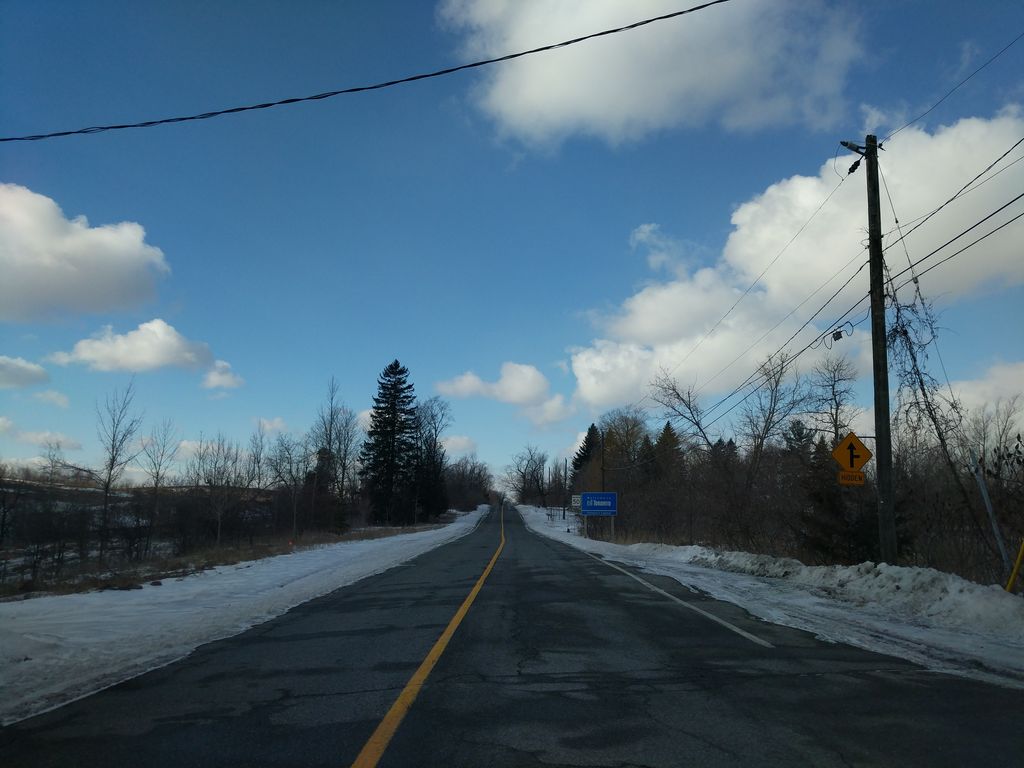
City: toronto